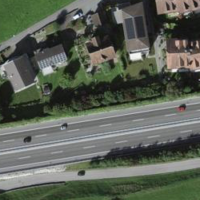
EUNIS habitat code: 57
Species observed at this site:
Euphorbia cyparissias